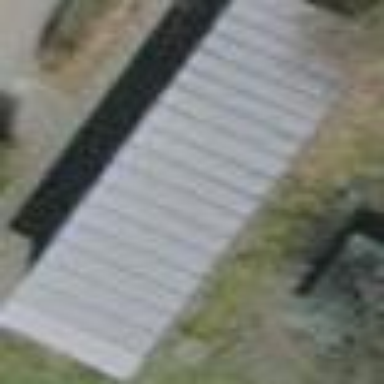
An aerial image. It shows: Shed.